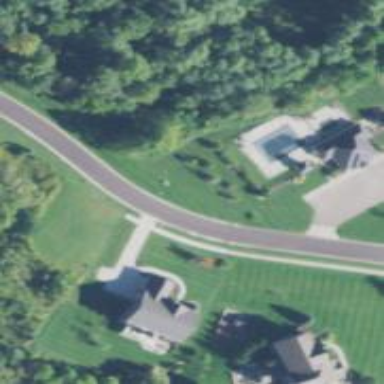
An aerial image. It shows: Residential road with separate sidewalk.